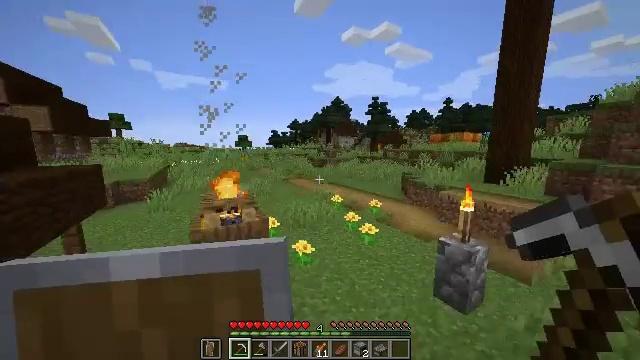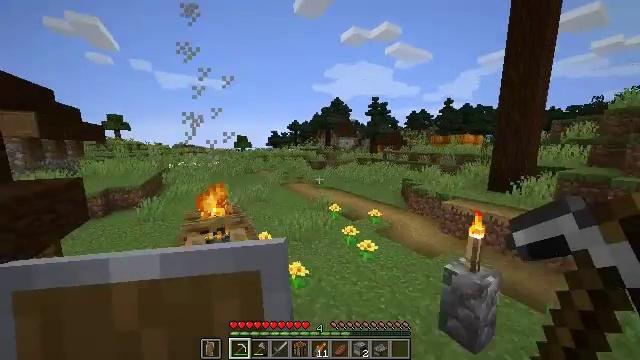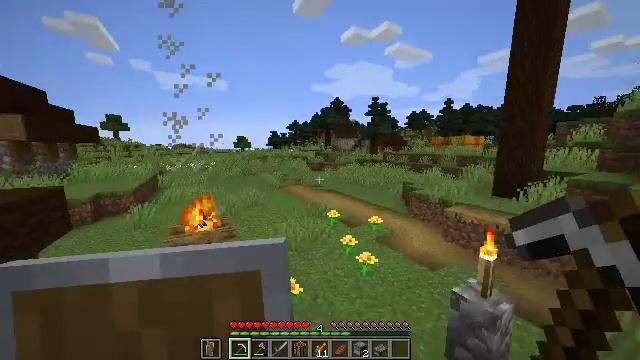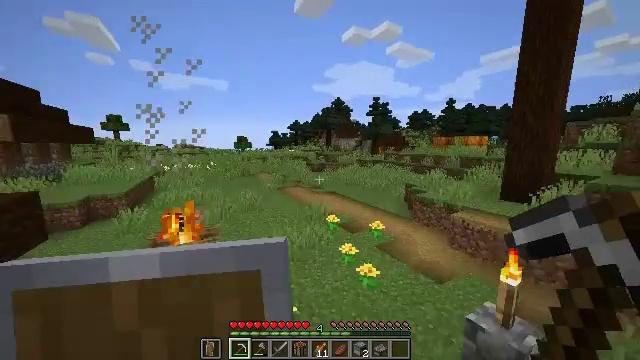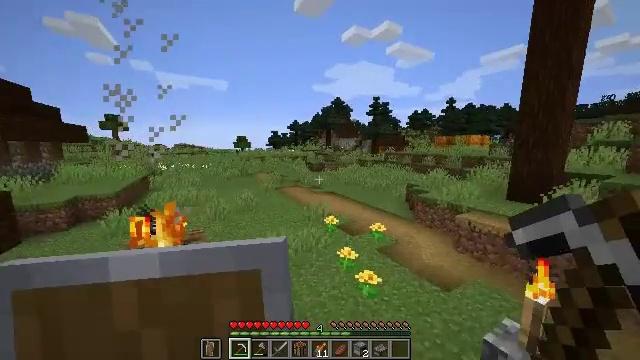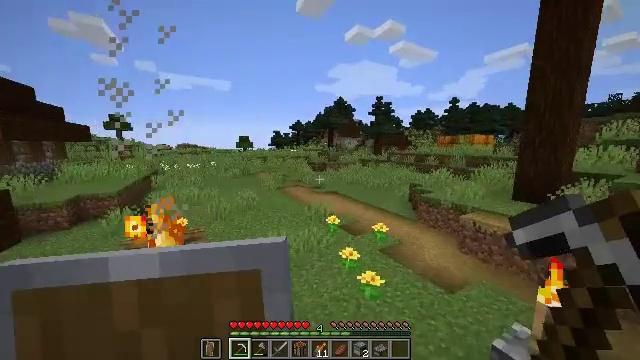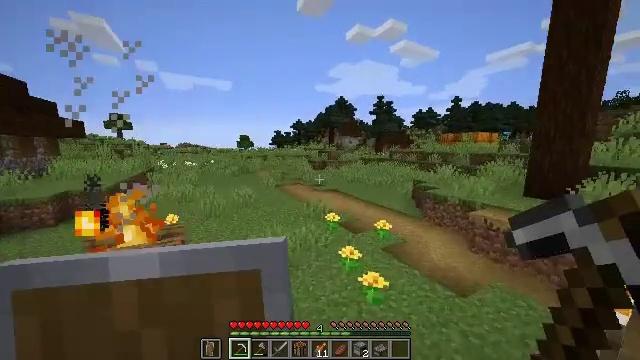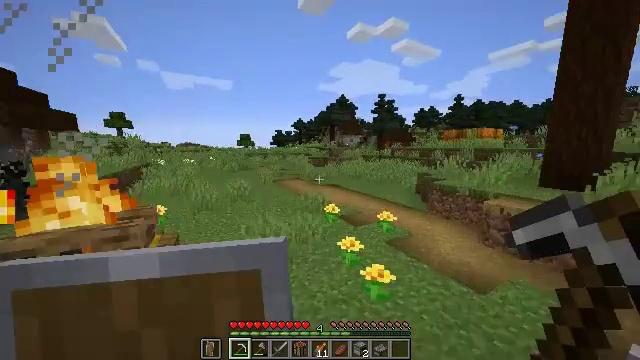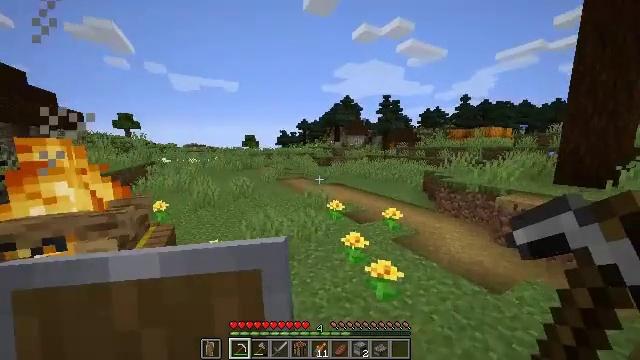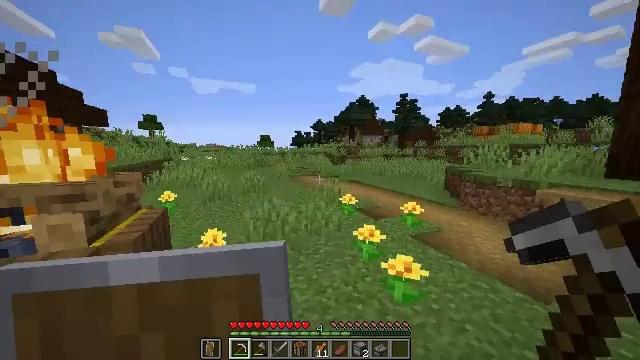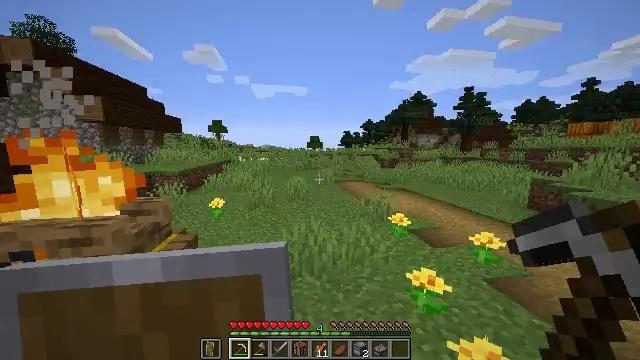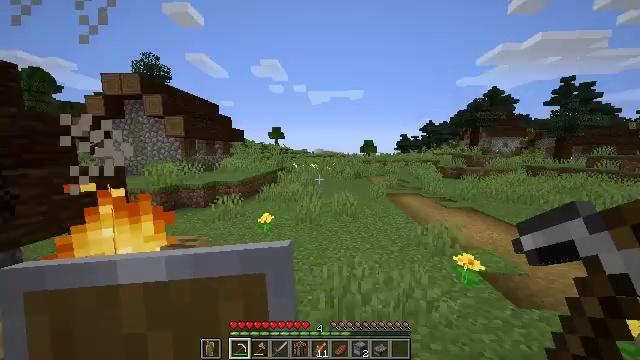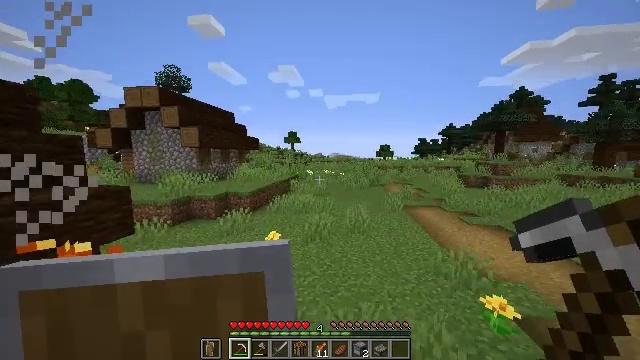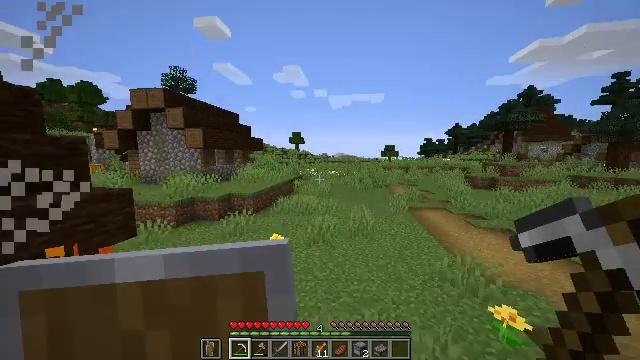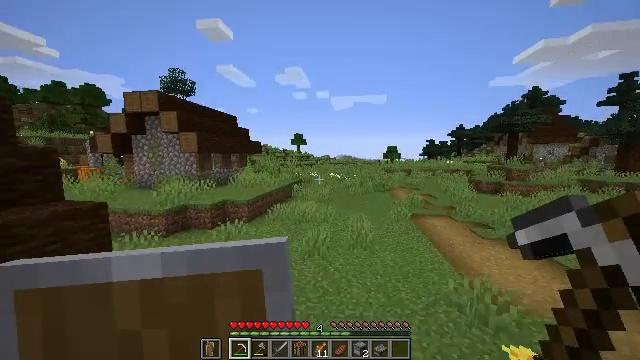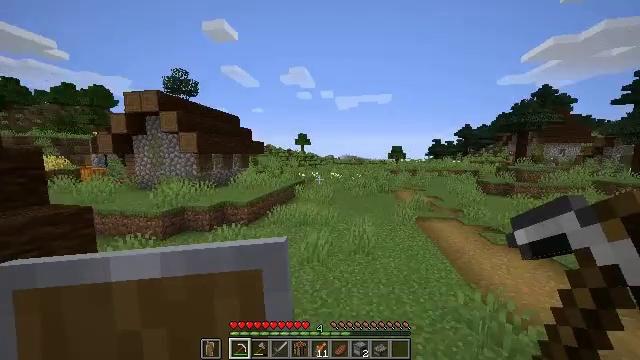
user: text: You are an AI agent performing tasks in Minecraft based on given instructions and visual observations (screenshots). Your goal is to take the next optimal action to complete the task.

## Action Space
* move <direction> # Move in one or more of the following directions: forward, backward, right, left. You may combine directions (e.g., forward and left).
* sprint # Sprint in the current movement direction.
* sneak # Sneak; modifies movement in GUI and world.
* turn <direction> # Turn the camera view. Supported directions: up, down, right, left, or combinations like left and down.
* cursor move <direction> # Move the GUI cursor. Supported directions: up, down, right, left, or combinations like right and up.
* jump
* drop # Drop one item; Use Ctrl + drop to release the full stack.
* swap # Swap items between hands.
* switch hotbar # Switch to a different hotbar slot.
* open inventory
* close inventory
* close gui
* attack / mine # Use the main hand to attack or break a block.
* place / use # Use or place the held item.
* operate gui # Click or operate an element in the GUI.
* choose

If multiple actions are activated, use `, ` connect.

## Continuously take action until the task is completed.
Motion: motion action
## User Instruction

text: Break the sweet berry bush to collect berries.
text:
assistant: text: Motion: move forward, jump
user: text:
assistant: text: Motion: move forward, jump
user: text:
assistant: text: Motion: move forward, jump
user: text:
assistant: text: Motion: move forward, jump
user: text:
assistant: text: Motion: move forward, jump
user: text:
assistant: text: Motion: move forward, jump
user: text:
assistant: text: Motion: move forward, jump
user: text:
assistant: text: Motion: move forward, turn left, jump
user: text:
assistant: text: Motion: move forward, turn left, jump
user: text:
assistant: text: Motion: move forward, turn left, jump
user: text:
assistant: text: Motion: move forward, turn left, jump
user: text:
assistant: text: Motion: move forward, turn left, jump
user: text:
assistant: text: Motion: move forward, turn left, jump
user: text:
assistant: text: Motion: move forward, jump
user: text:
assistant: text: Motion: move forward, turn left, jump
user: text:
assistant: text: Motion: move forward, turn left and up, jump
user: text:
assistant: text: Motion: move forward, turn left, jump
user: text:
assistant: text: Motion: move forward, turn left, jump
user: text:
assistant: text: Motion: move forward, turn left, jump
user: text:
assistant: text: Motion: move forward, turn left, jump
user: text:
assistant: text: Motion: move forward, turn left
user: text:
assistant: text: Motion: move forward, turn left
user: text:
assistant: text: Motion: move forward
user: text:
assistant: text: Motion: move forward
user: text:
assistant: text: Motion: move forward
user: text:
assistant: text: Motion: move forward
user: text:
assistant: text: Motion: move forward
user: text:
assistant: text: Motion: move forward
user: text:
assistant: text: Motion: move forward
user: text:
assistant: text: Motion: move forward